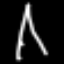
Label: The Eiffel Tower